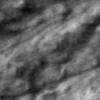
Label: no_change